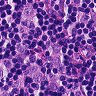
Metastatic tissue present: yes